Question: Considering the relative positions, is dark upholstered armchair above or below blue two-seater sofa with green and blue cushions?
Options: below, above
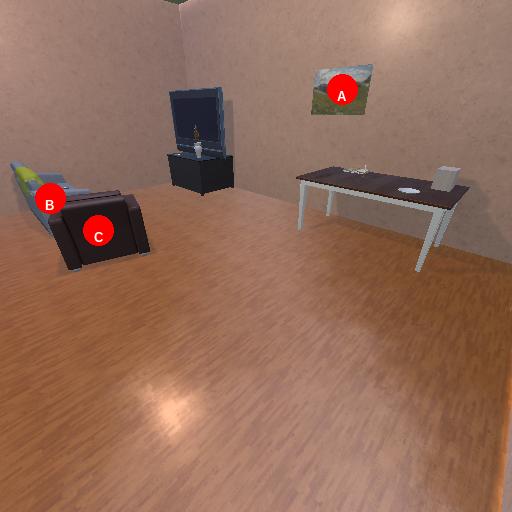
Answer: below